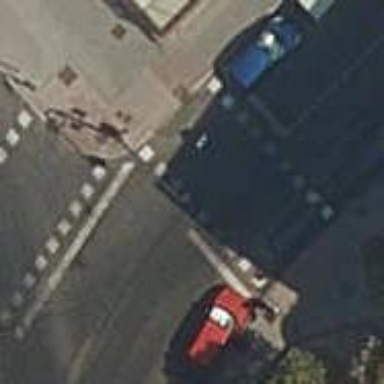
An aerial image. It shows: Zebra crossing with traffic signals. The crossing is marked by traffic lights.